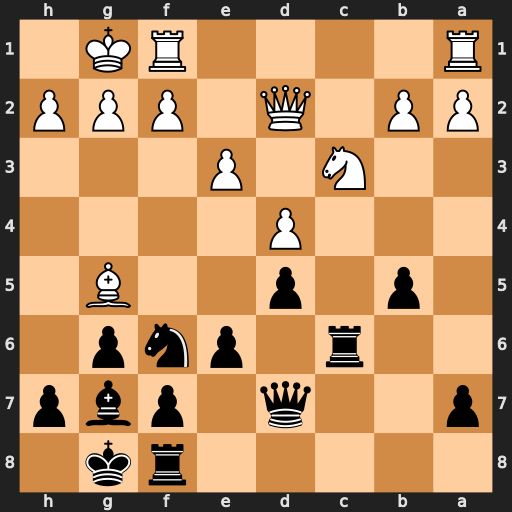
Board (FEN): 5rk1/p2q1pbp/2r1pnp1/1p1p2B1/3P4/2N1P3/PP1Q1PPP/R4RK1
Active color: b
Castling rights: -
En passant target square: -
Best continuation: b4 Na4 Ne4